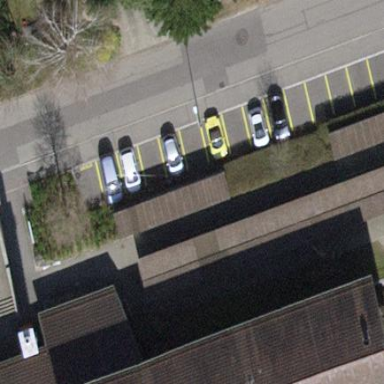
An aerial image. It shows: Building with bicycle parking facilities.